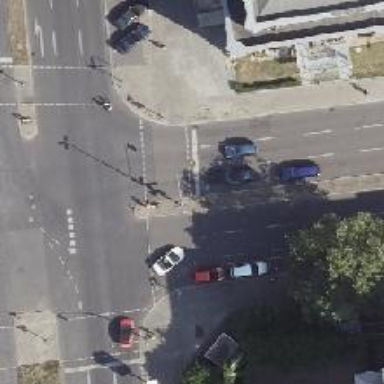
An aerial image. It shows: Road crossing with traffic signals.